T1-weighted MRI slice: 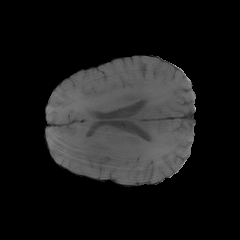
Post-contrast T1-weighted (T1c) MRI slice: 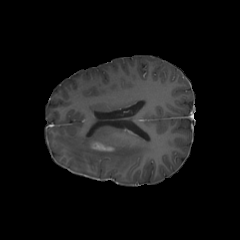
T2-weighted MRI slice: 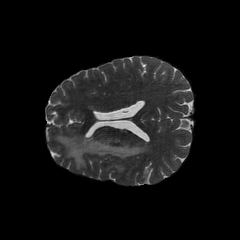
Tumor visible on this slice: yes